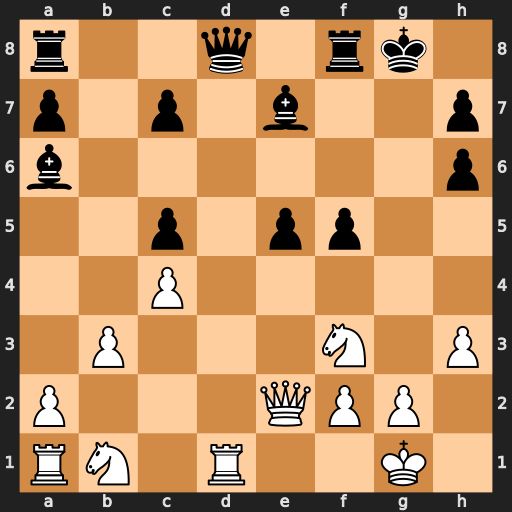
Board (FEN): r2q1rk1/p1p1b2p/b6p/2p1pp2/2P5/1P3N1P/P3QPP1/RN1R2K1
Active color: w
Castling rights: -
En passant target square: -
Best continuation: Rxd8